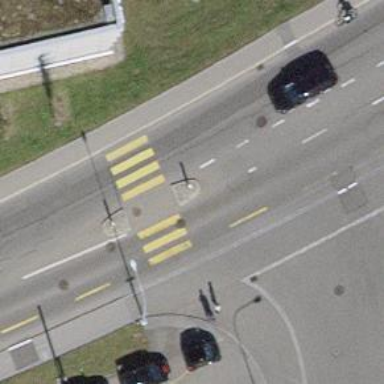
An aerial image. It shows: Marked crossing with pedestrian island.